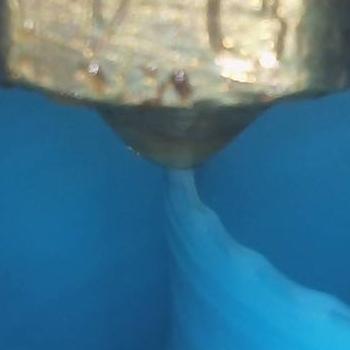
Flow rate: 33%